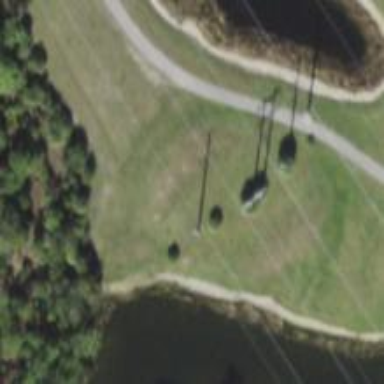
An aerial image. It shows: Power pole.